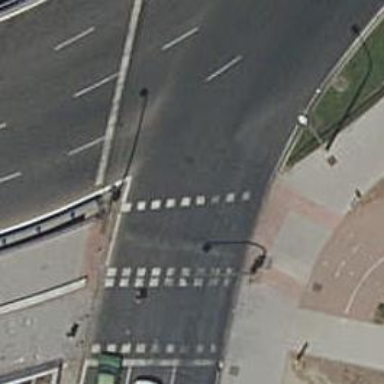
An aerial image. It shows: Crossing with traffic signals.